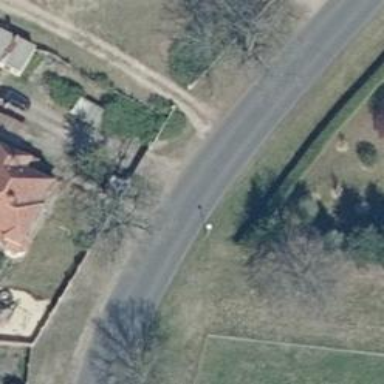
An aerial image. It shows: Residential road with asphalt surface.